Field crop: maize
Growth stage: 2
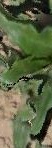
Species: maize